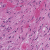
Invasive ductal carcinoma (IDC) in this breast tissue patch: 0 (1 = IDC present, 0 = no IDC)